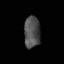
Tissue: lung
Cell type: Endothelial cells
Senescence score: 0.2357
Nuclear area (px): 495
Mean DAPI intensity: 80.913